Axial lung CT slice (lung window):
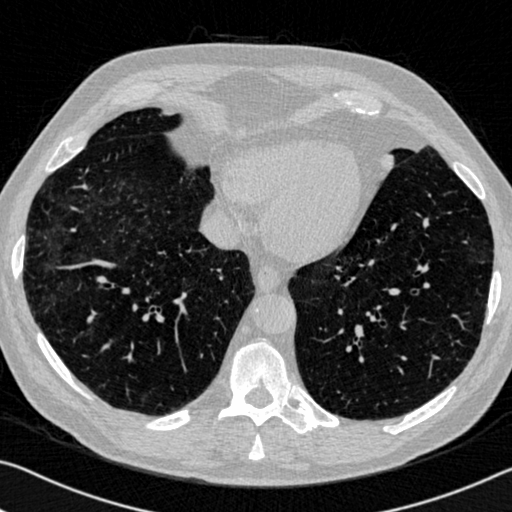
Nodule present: no